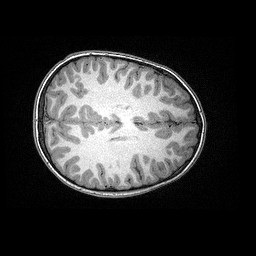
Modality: T1w
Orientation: axial
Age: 9
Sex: male
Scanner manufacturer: siemens
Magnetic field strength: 3 T
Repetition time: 2.4 s
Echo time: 0.00308 s